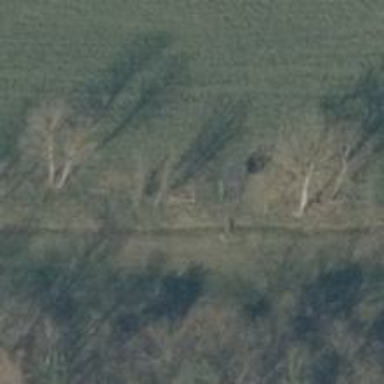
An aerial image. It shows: Hunting stand.